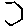
Label: hexagon